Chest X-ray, AP view. Patient: 38 years old, sex F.
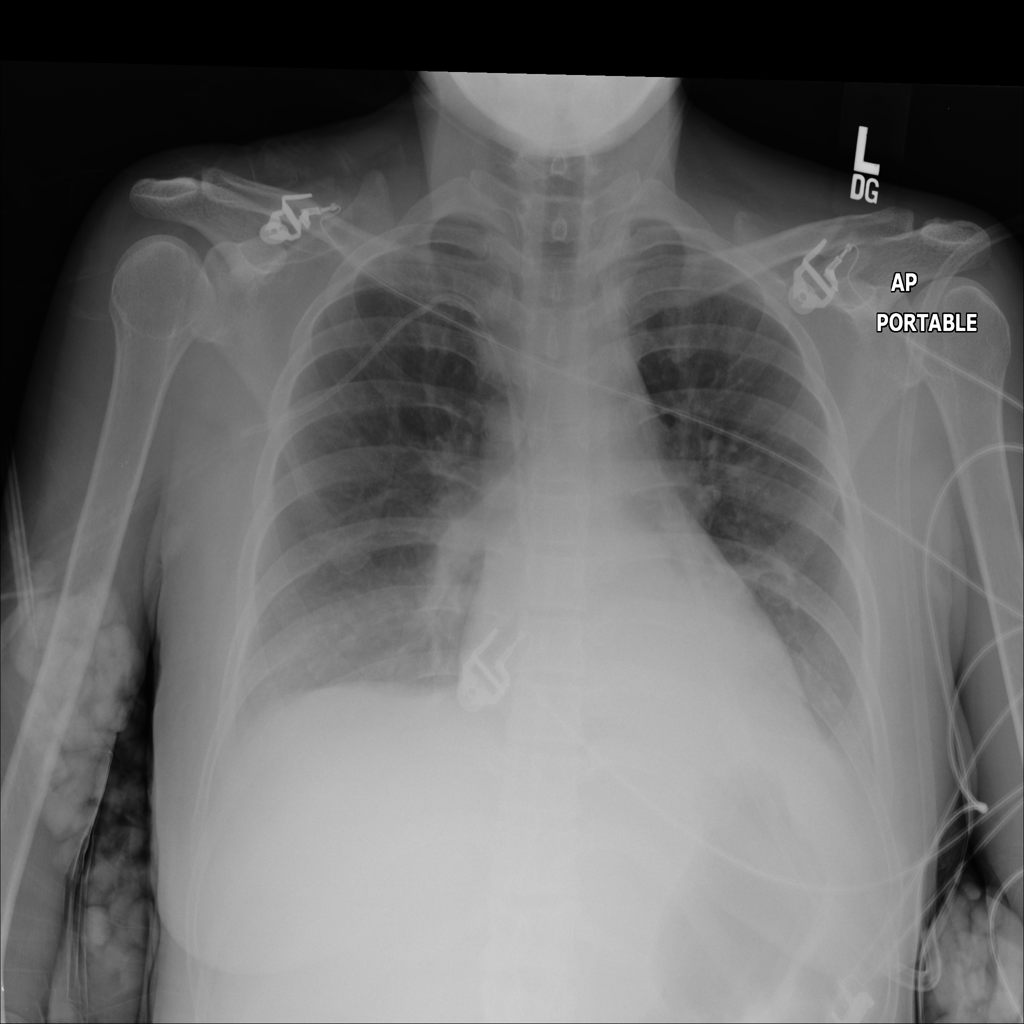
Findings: Atelectasis, Infiltration